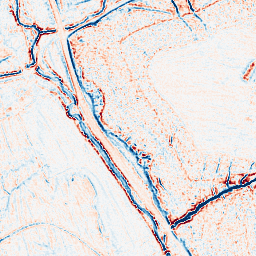
Category: classical
Decomposition family: uniform
Decomposition parameters: size: 5
Upsampling method: bilinear
Upsampling parameters: scale: 2
Upsampling scale: 2